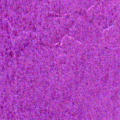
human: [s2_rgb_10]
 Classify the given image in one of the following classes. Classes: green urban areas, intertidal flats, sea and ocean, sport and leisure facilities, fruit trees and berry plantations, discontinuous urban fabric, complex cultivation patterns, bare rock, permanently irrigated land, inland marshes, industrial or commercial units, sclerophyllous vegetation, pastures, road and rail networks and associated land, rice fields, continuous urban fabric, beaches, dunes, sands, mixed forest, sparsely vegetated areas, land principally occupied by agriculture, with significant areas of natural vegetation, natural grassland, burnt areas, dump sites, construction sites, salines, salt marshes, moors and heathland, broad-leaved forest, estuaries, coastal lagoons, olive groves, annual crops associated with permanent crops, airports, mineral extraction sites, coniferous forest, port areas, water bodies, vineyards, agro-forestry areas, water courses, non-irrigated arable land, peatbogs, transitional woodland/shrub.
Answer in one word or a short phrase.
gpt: sea and ocean